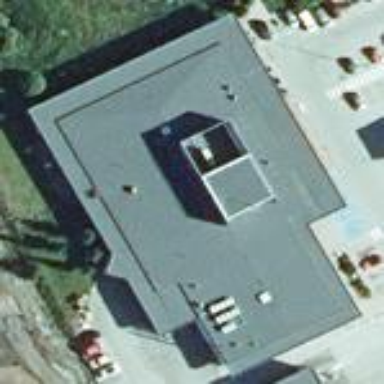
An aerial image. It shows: View of supermarket building.